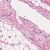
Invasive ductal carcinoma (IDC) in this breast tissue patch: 1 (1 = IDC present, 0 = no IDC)